Question: I have a plot in which there are a few noise components. I am planning to select data from that plot preferably above a threshold in my case I am planning to keep it at 2.009 on the Y axis. And plot the lines going only above it. And if anything is below that i would want to plot it as 0.
as we can see in the figure

'''
t1=t(1:length(t)/5);
t2=t(length(t)/5+1:2*length(t)/5);
t3=t(2*length(t)/5+1:3*length(t)/5);
t4=t(3*length(t)/5+1:4*length(t)/5);
t5=t(4*length(t)/5+1:end);
X=(length(prcdata(:,4))/5);
a = U(1 : X);
b = U(X+1: 2*X);
c = U(2*X+1 : 3*X);
d = U(3*X+1 : 4*X);
e = U(4*X+1 : 5*X);
figure;
subplot (3,2,2)
plot(t1,a);
subplot (3,2,3)
plot(t2,b);
subplot(3,2,4)
plot(t3,c);
subplot(3,2,5)
plot(t4,d);
subplot(3,2,6)
plot(t5,e);
subplot(3,2,1)
plot(t,prcdata(:,5));
figure;
A=a(a>2.009,:);
plot (t1,A);
'''
This code splits the data (in the image into 5 every 2.8 seconds, I am planning to use the thresholding in first 2.8 seconds. Also I had another code but I am just not sure if it works as it took a long time to be analysed
'''
figure;
A=a(a>2.009,:);
plot (t1,A);
for k=1:length(a)
if a(k)>2.009
plot(t1,a(k)), hold on
else
plot(t1,0), hold on
end
end
hold off
'''
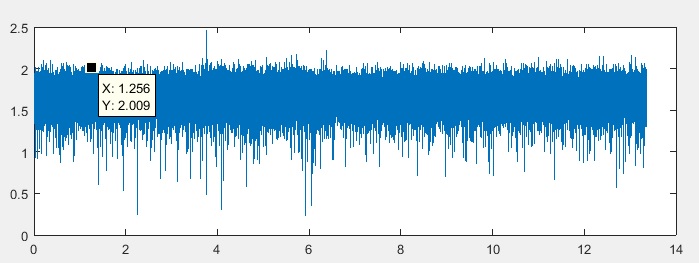
Answer: The problem is that you are trying to plot potentially several thousand times and adding thousands of points onto a plot which causes severe memory and graphical issues on your computer. One thing you can do is pre process all of the information and then plot it all at once which will take significantly less time.
'''
figure
threshold = 2.009;
A=a>threshold; %Finds all locations where the vector is above your threshold
plot_vals = a.*A; %multiplies by logical vector, this sets invalid values to 0 and leaves valid values untouched
plot(t1,plot_vals)
'''
Because MATLAB is a highly vectorized language, this format will not only be faster to compute due to a lack of for loops, it is also much less intensive on your computer as the graphics engine does not need to process thousands of points individually.
The way MATLAB handles plots is with handles to each line. When you plot a vector, MATLAB is able to simply store the vector in one address and call it once when plotting. However, when each point is called individually, MATLAB has to store each point in a separate location in memory and call all of them individually and graphically handle each point completely separately.
Per request here is the edit
plot(t1(A),plot_vals(A))